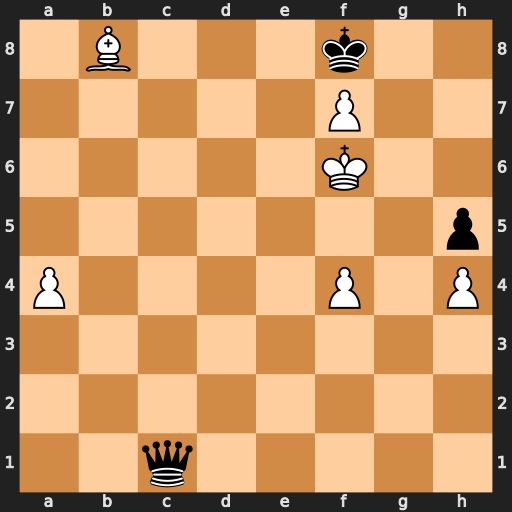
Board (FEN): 1B3k2/5P2/5K2/7p/P4P1P/8/8/2q5
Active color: w
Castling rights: -
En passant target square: -
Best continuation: Bd6#